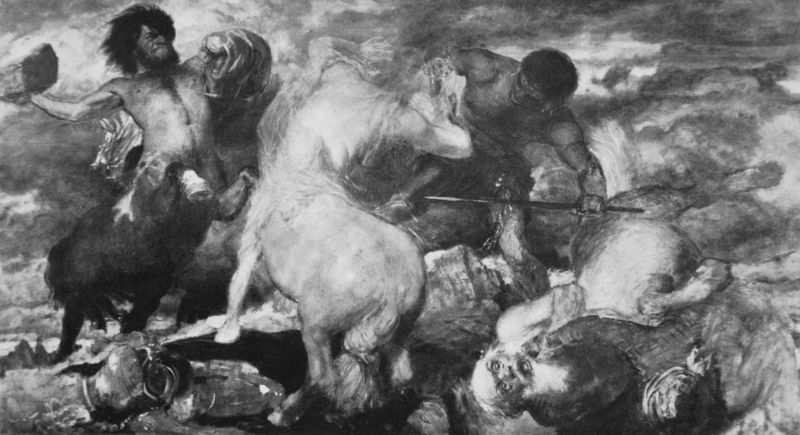
Titel: Kentaurenkampf
Künstler: Arnold Böcklin
Institution: Privatbesitz
Schlagwörter: dunkel, gemälde, gewitter, gott, himmel, kampf, mann, rubens, schatten, weiß, wolken, menschen, brust, grau, hell, hintergrund, kreide, licht, mund, männer, nase, rücken, schwarz, skizze, zeichnung, blick, tier, tiere, bart, arm, arme, augen, böse, gesicht, mensch, stein, tod, tot, toter, bild, boden, haare, pferd, pferde, huf, hufe, schweif, liegen, stab, berge, fels, angst, krieg, schlacht, unwetter, wetter, lanze, jugendstil, detail, wütend, stuck, oberkörper, fallen, foto, tusche, alter, antike, greis, kohle, aufruhr, druck, schwarzweiss, schweiz, stich, gefahr, schwert, tote, waffe, quer, bleistift, degen, helm, allegorie, entwurf, mythologie, kämpfen, rüstung, schimmel, sieg, hufen, hubi, hellgrau, gut, hammer, götter, niederlage, thor, kentauren, satyr, böcklin, kentaur, minotaurus, zentauern, zentaur, zentauren, dolch, sturz, zentaurus, wut, speer, fresko, wurf, ausholen, zorn, drama, centaur, gestürzt, gaul, erstechen, stechen, stürzen, himmels, michelangelo, frühe neuzeit, spiess, hinterlauf, vorderlauf, kamp, krief, zustechen, werfen, sticht, chlag, kentaueren, kentaurenkampf, stoßen, weolke, zentrauen, chiron, halb mensch, halb pferd, blelistift, zentaueren, centhaurus